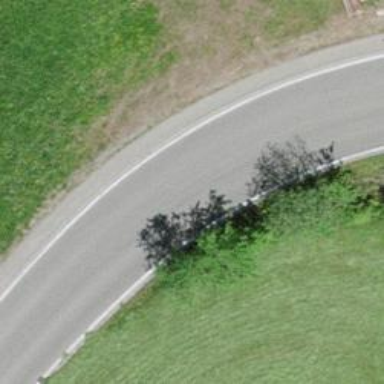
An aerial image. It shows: Tertiary road with asphalt surface.